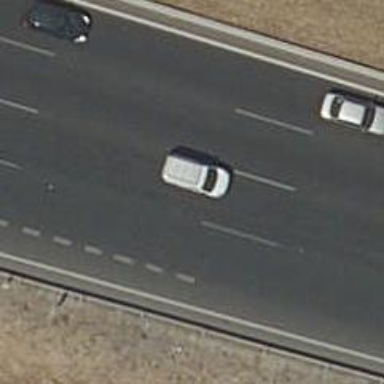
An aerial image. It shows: Motorway.